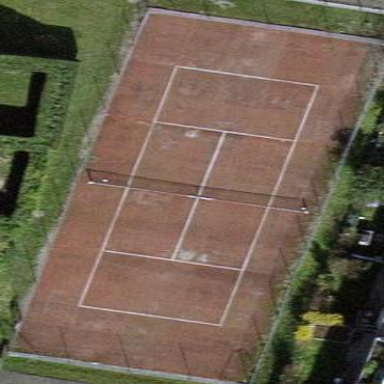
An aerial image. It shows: Tennis court in leisure pitch.